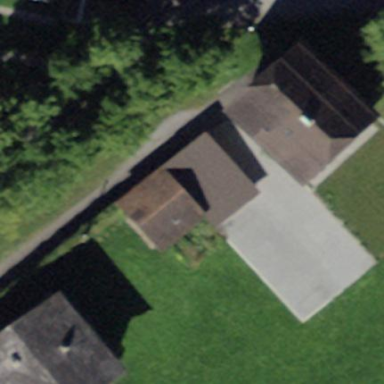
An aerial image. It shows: Shed building.